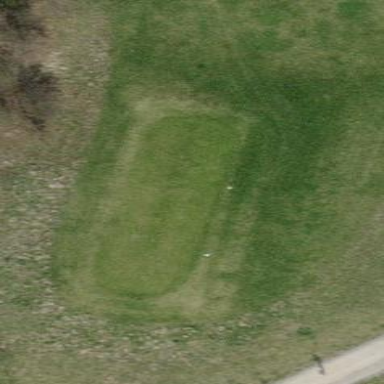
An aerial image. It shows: Grass area designated as golf tee.